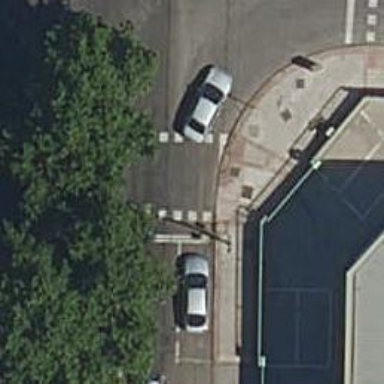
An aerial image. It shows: Crossing with traffic signals.